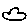
Label: cloud